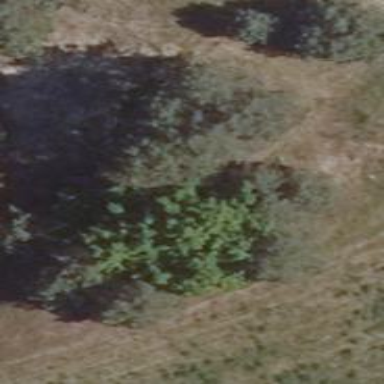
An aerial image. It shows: Patch of scrub vegetation.